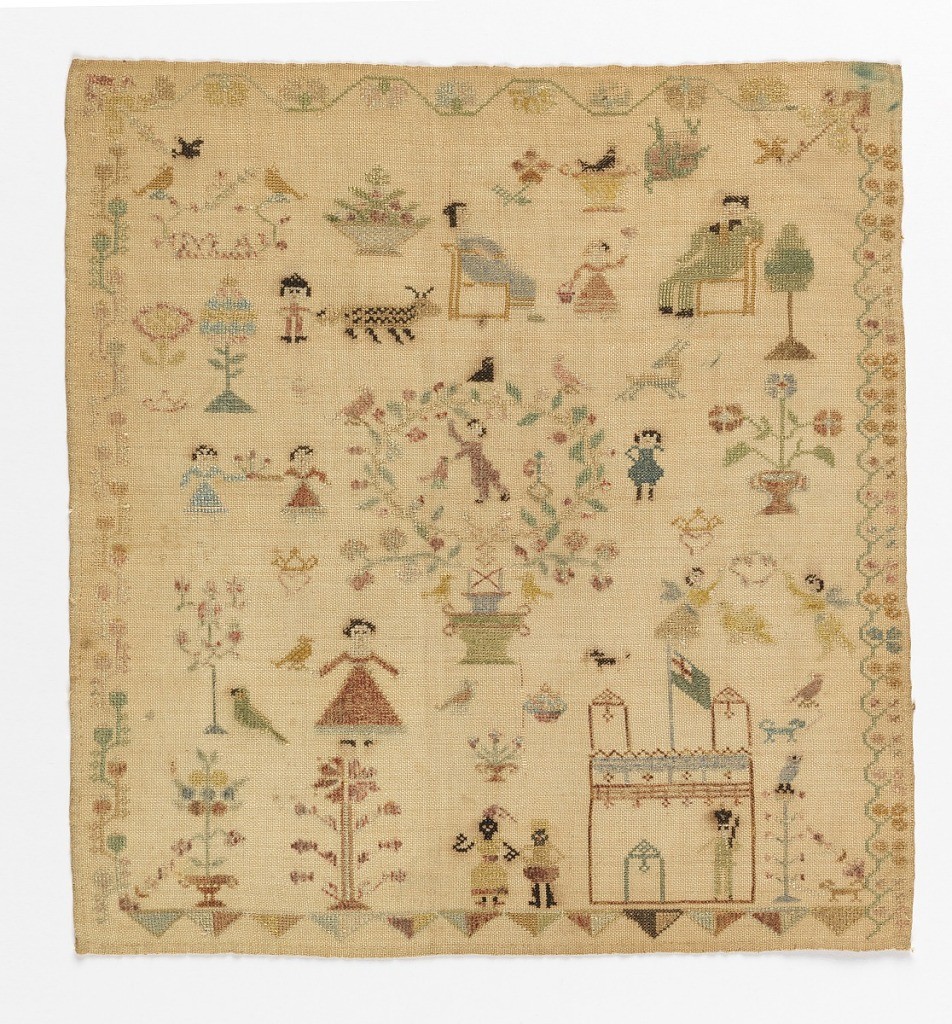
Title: Sampler
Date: mid-19th century
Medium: silk embroidery and paint on linen foundation Technique: embroidered in cross stitch on plain weave foundation
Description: Cartouche at center.  Domestic motifs scattered throughout.  Four different borders.  Several stitches were painted after they were embroidered.